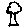
Label: tree